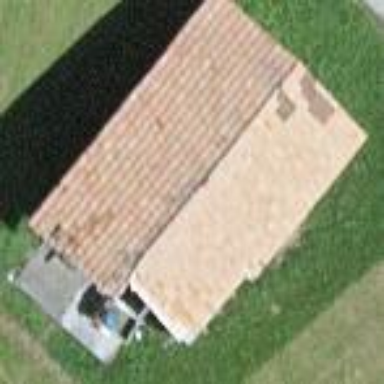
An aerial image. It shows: Stable building.